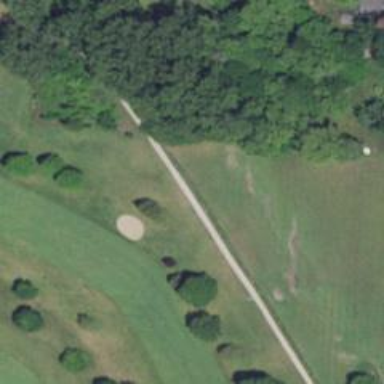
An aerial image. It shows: Path for golf carts.